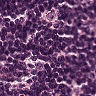
Metastatic tissue present: no